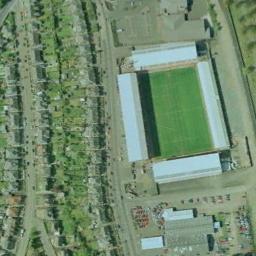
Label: stadium